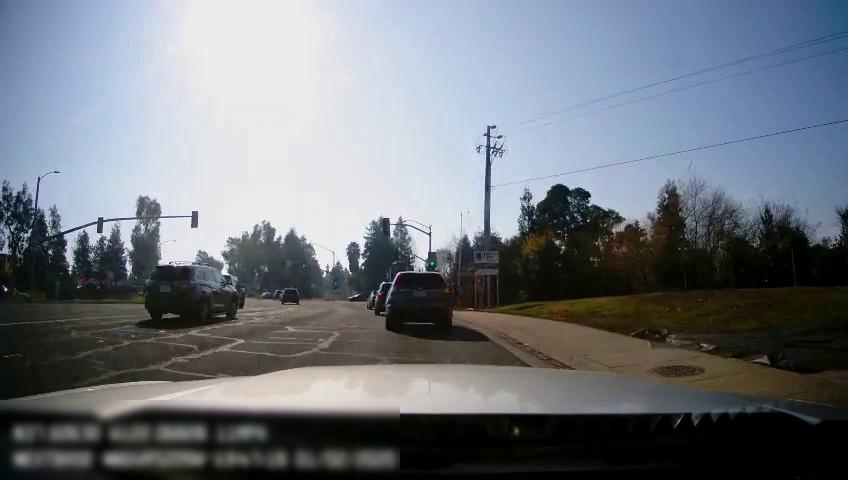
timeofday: Dusk/Dawn/Twilight
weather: Sunny
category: Drivable Space
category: Vehicles | SUV
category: Vehicles | SUV
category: Vehicles | SUV
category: Vehicles | Car
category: Vehicles | Truck
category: Vehicles | SUV
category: Vehicles | Car
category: Traffic | Signs
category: Traffic | Lights
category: Traffic | Lights
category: Traffic | Lights
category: Traffic | Lights